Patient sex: F
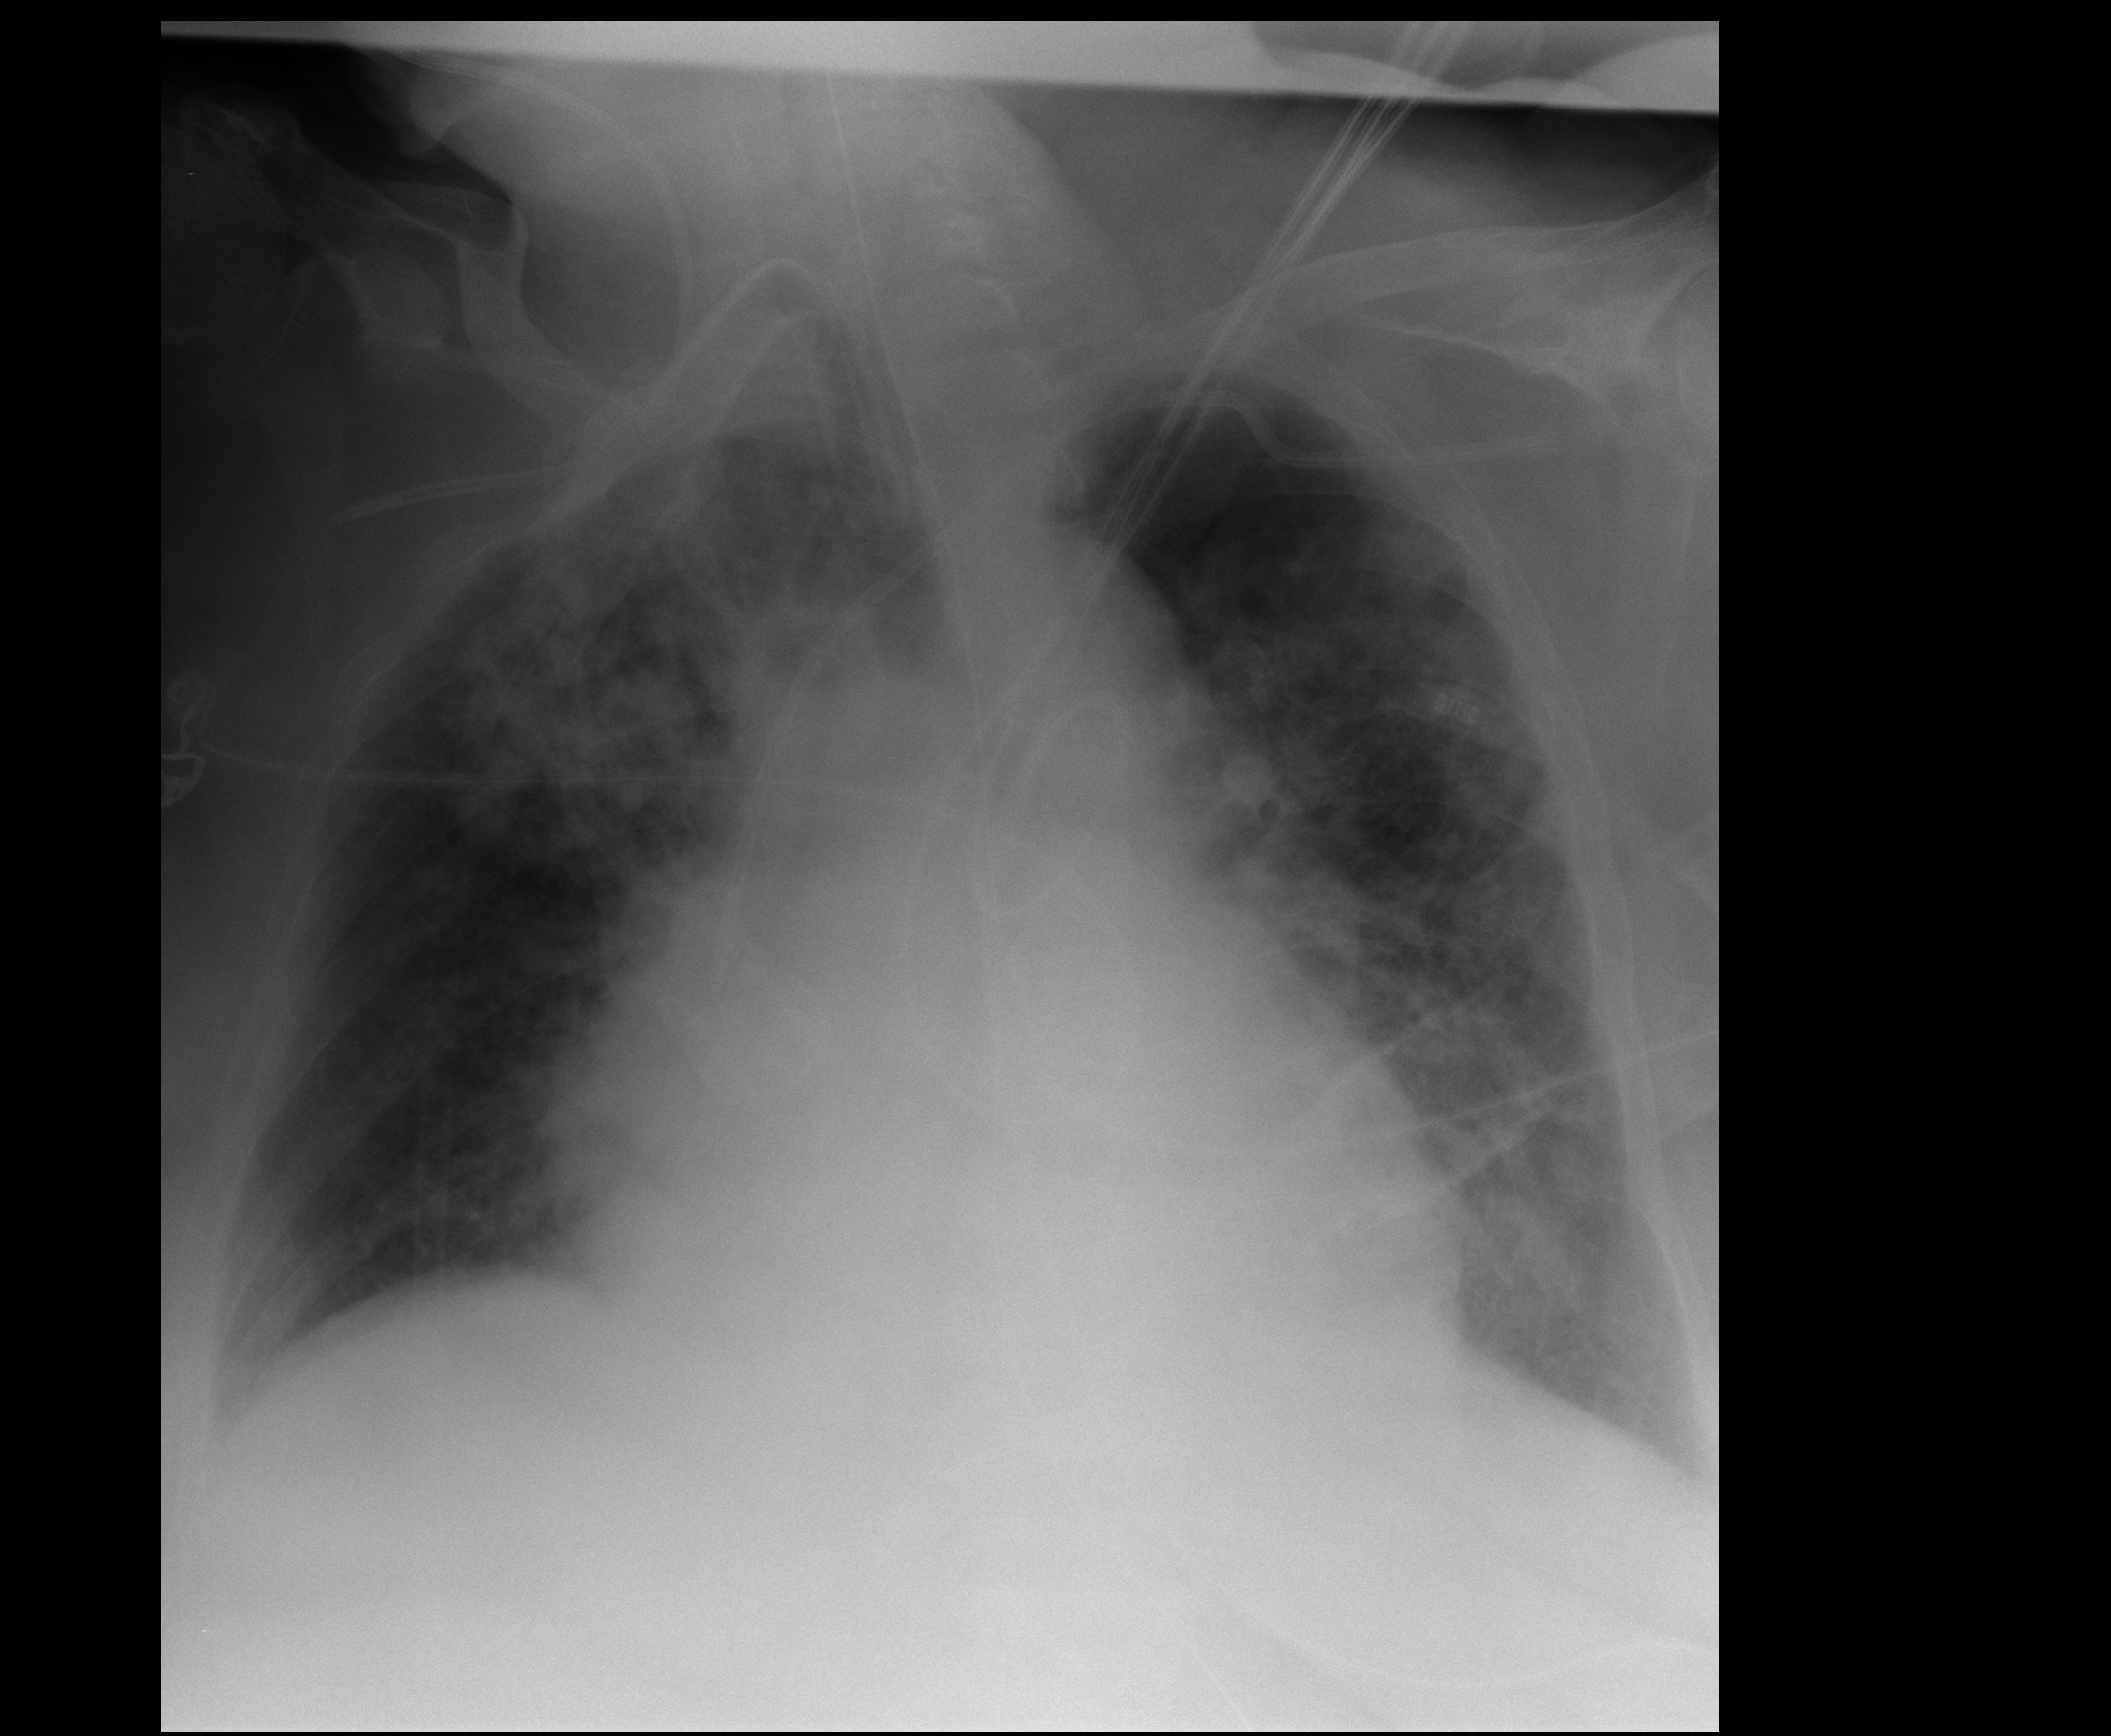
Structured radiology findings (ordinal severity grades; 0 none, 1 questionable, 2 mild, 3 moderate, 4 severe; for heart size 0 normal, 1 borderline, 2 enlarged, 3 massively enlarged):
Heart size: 3
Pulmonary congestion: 2
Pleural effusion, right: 0
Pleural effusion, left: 0
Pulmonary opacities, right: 3
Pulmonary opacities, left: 3
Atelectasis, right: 2
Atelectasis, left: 2